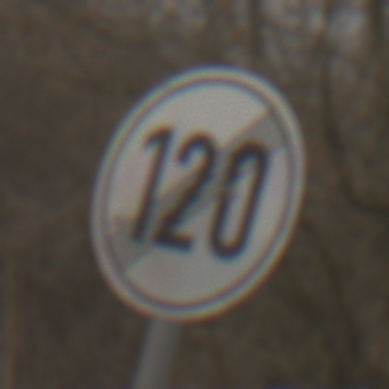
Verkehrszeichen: EndeGeschwindigkeit120
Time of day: MorningAfternoon
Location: Outdoor (Nature)
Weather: PartlyCloudy
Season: Winter
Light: Natural